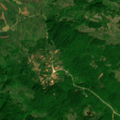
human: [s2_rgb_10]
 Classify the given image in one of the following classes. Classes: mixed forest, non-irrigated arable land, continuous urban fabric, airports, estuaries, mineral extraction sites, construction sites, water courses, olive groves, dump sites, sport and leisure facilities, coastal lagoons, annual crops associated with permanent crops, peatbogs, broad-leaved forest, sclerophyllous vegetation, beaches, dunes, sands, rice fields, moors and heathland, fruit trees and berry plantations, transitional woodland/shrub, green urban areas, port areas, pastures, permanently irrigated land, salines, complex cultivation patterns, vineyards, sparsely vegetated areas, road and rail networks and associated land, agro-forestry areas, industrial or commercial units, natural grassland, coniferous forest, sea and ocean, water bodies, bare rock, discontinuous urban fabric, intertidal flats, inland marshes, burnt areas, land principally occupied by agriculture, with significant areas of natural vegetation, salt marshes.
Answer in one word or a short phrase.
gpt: pastures, complex cultivation patterns, broad-leaved forest, transitional woodland/shrub